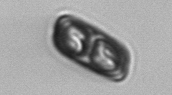
Label: Ephemera